Question: I'm using these lines of code to convert an RGB image to grayscale.
'''
% ===========================
% GRAYSCALE IMAGE
% ===========================
% --- Executes on button press in btnGrayscale.
function btnGrayscale_Callback(hObject, eventdata, handles)
global origImage;
imageGray = rgb2gray(origImage);
axes(handles.axesEdited);
image(imageGray);
'''
The output doesn't show a grayscale image though.

What seems to be the problem? I'm running MATLAB 6.5 on Windows 7, by the way.
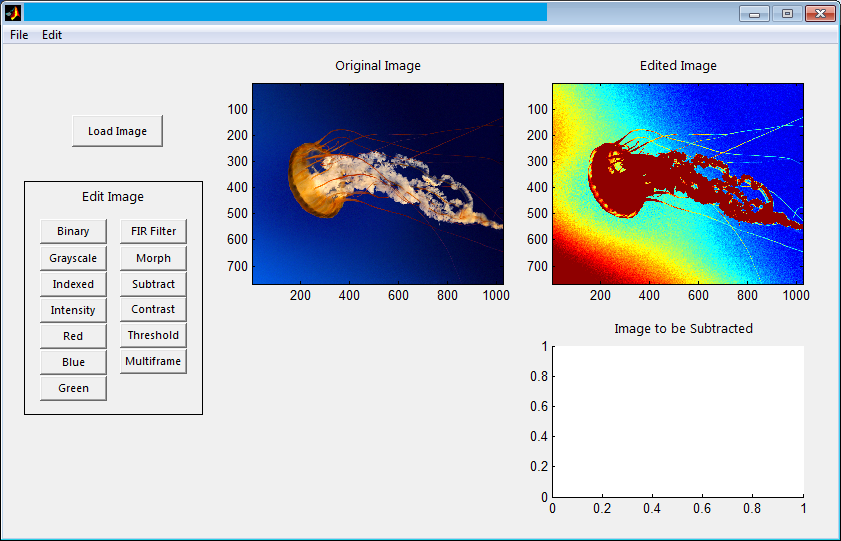
Answer: Try this
'''
imshow(imageGray,[])
'''
From <URL>
'imshow(I,[]) displays the grayscale image I, where [] is an empty matrix that specifies that you want imshow to scale the image based on the range of pixel values in I, using [min(I(:)) max(I(:))] as the display range.'